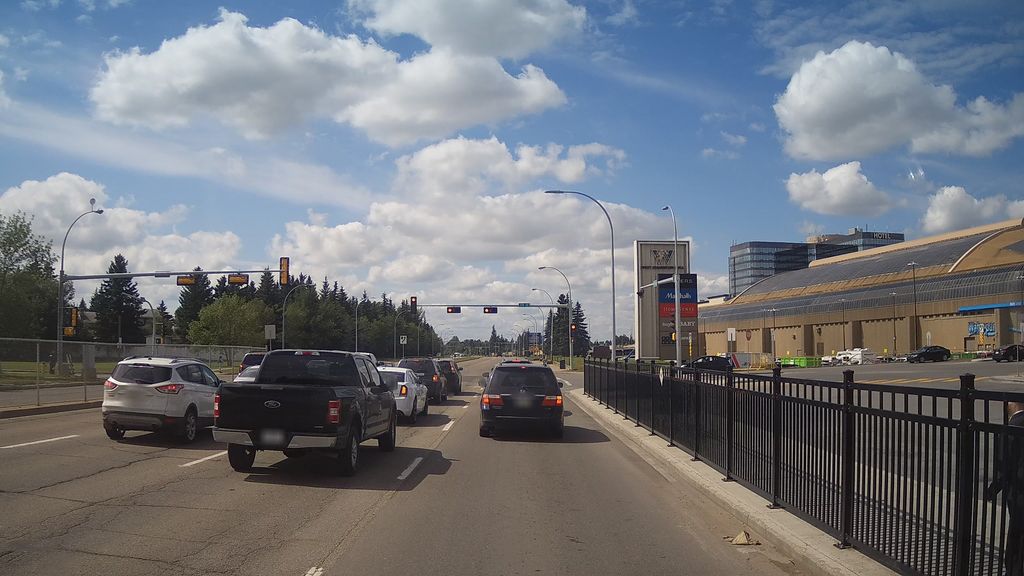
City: edmonton